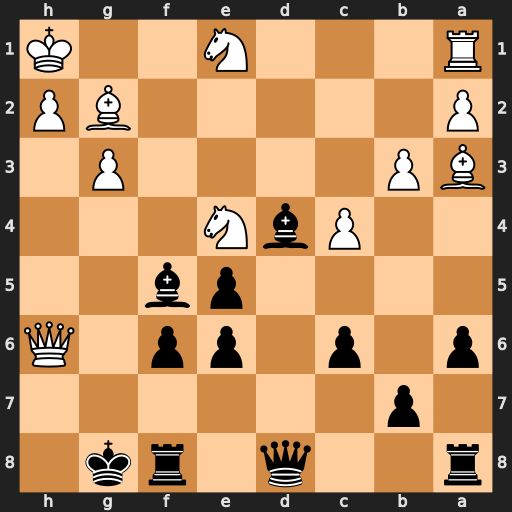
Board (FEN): r2q1rk1/1p6/p1p1pp1Q/4pb2/2PbN3/BP4P1/P5BP/R3N2K
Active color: b
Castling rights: -
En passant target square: -
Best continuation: Bxa1 Bxf8 Qxf8 Nxf6+ Kf7